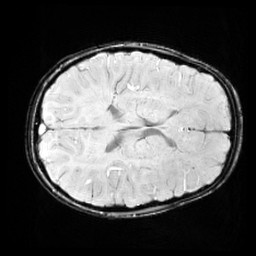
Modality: SWI
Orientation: axial
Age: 11
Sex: male
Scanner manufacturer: siemens
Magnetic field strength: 3 T
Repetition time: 0.027 s
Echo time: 0.02 s